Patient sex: M
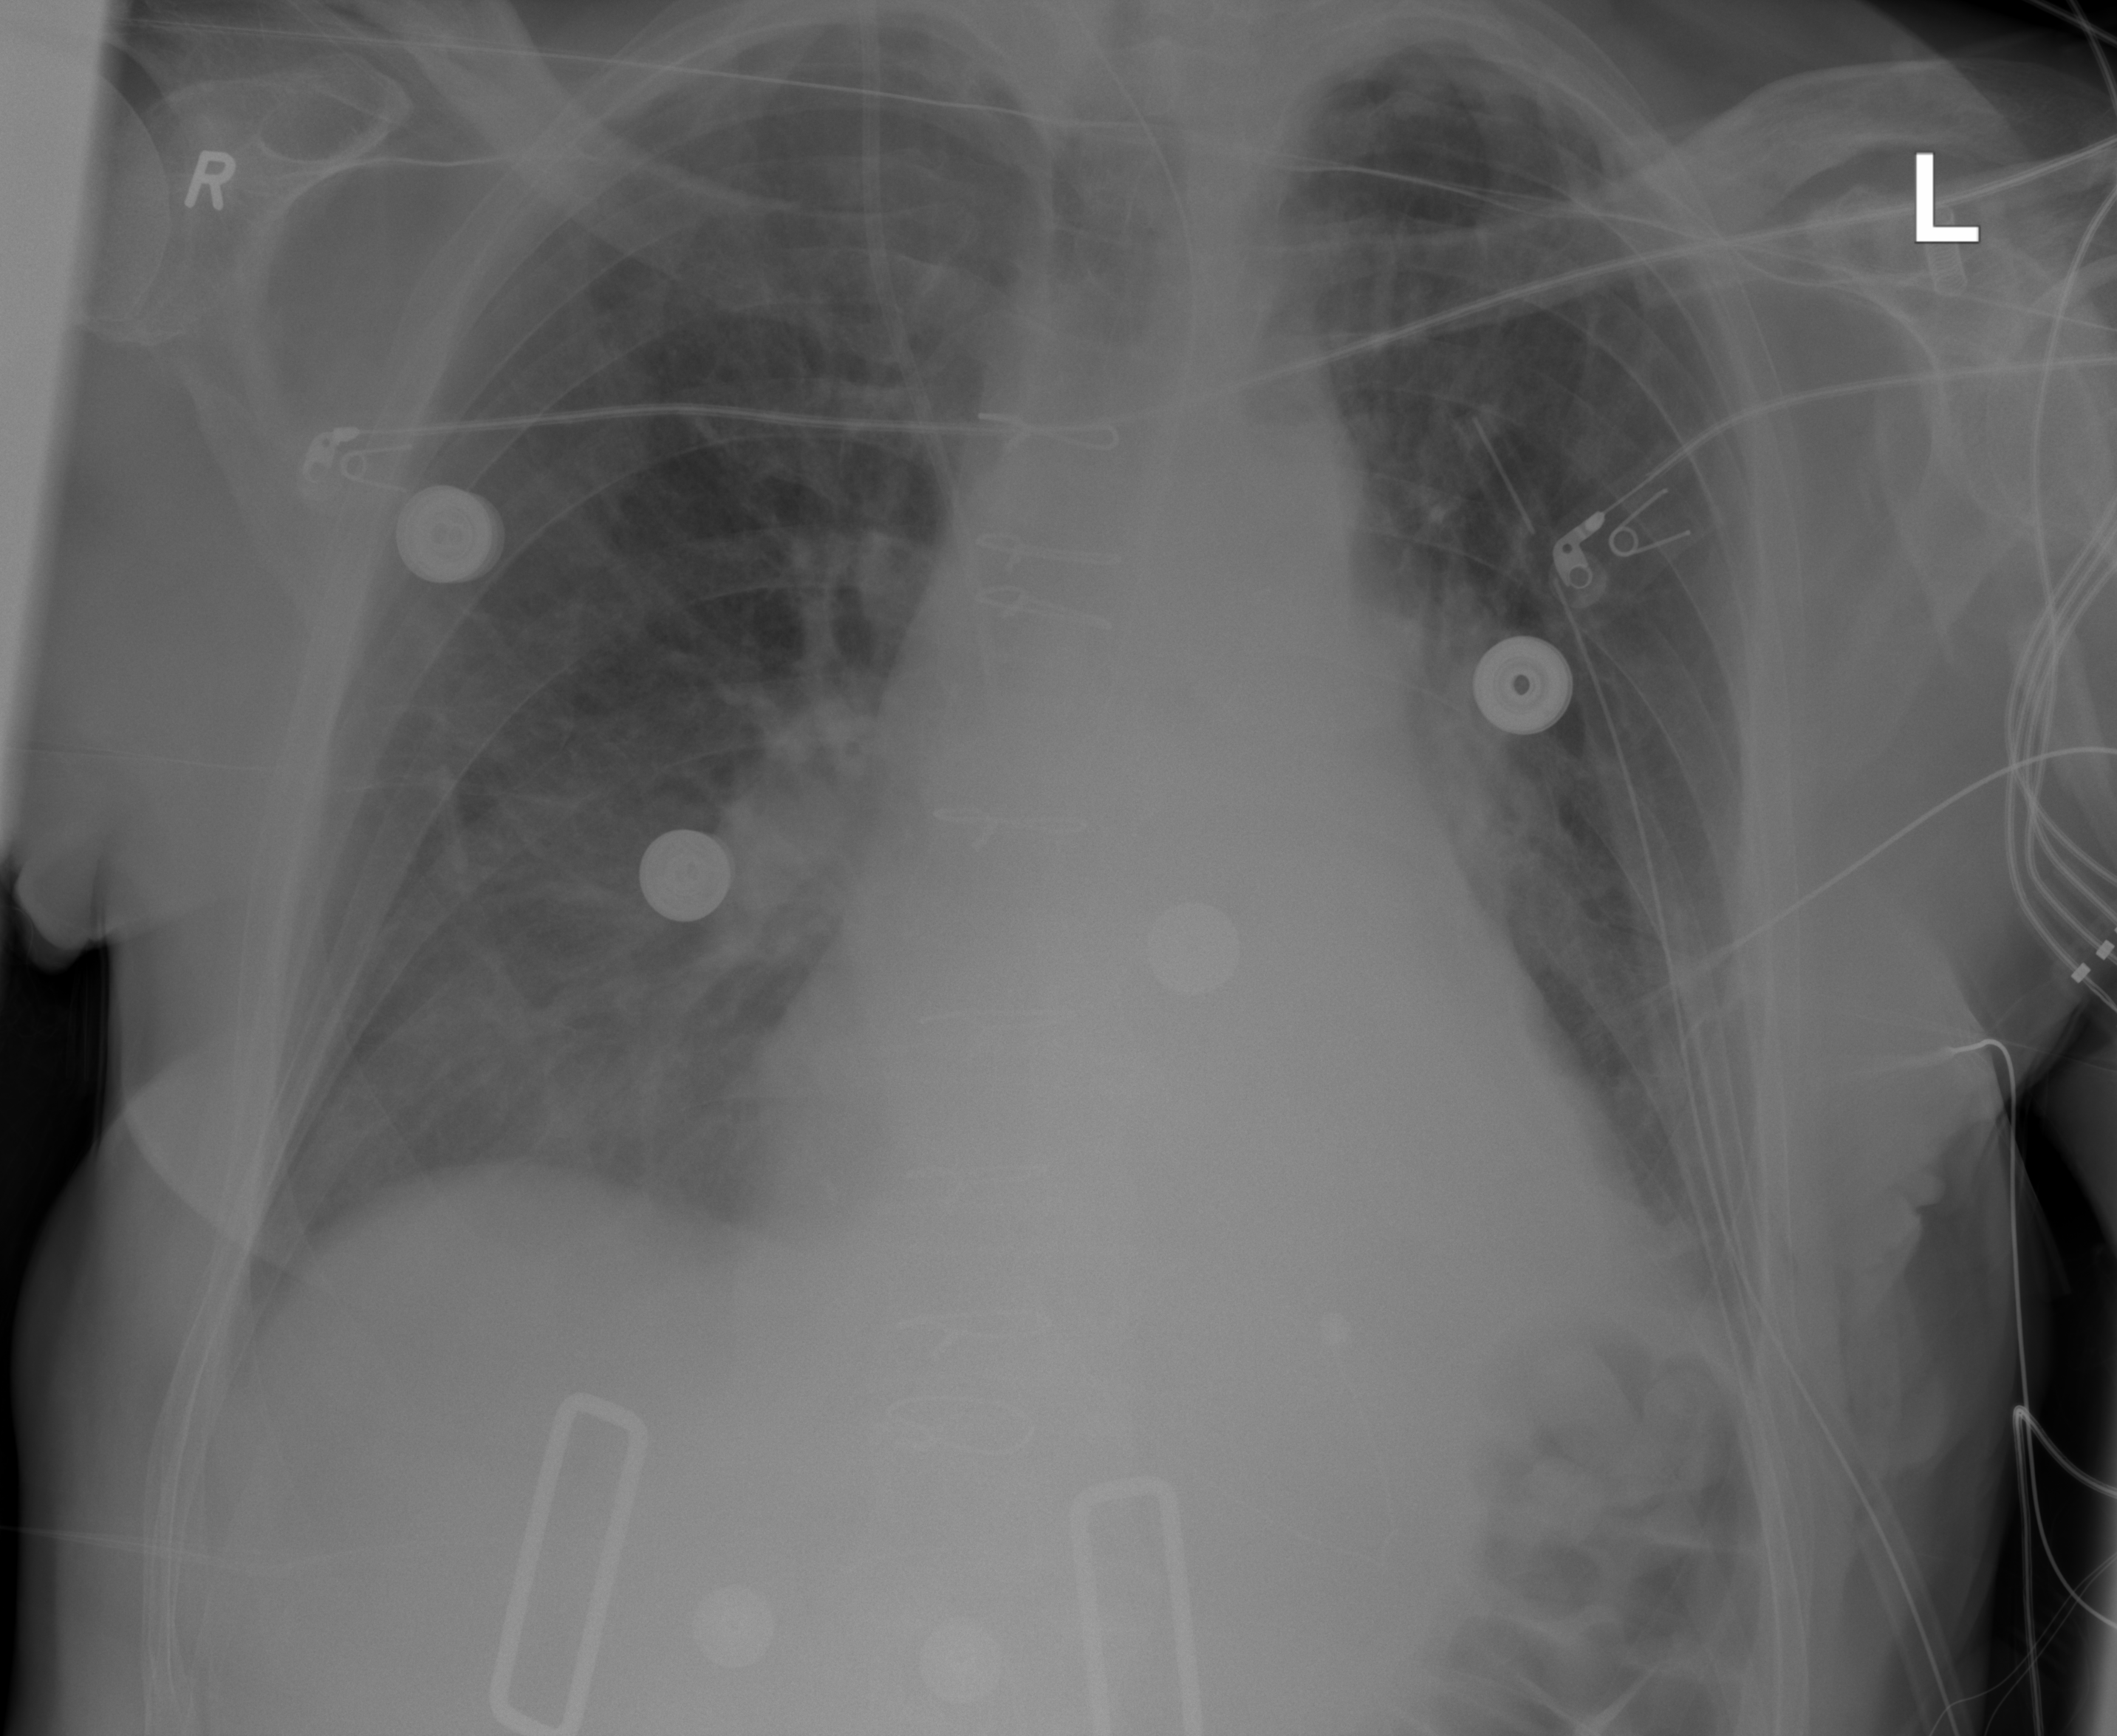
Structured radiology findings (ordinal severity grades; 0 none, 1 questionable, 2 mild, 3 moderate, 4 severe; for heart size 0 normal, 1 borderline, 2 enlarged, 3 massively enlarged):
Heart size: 2
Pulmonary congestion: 0
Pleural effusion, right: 2
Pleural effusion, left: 2
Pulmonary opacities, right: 1
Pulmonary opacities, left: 0
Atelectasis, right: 2
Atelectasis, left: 2